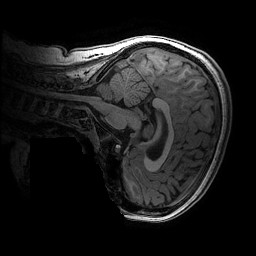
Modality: T1w
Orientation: sagittal
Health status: ill
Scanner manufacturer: ge
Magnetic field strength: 3 T
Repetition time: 0.007664 s
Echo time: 0.00342 s